Question: Windows Phone 7.5 Silverlight app
I want to let the user drag the image on the page within a restricted area.
This image is within a Grid that has other elements.
I will be using GestureListener and have even tried implementing. Below is the code. I have tried after reading few sample articles.
'''
<Image x:Name="imgFootball" Margin="55,108,55,1" Grid.Row="1" Source="/Ball.png" Height="250" Width="250">
<toolkit:GestureService.GestureListener>
<toolkit:GestureListener DragDelta="GestureListener_DragDelta"></toolkit:GestureListener>
</toolkit:GestureService.GestureListener>
<Image.RenderTransform>
<CompositeTransform x:Name="imgImageTranslate" />
</Image.RenderTransform>

private void GestureListener_DragDelta(object sender, DragDeltaGestureEventArgs e)
{
imgImageTranslate.TranslateY += e.VerticalChange;
imgImageTranslate.TranslateX += e.HorizontalChange;
}
'''
Now using the above code the dragging

I want to set the limit for the dragging area . i.e. I want to add drag to Circle and Triangle. They are allowed to be dragged over other shapes but cannot go over the TextBlocks or the arrows in the corner. All the elements are currently in the Grid.
I tried suggestion as mentioned by Chris and used StackPanel. It limits the behavior but then I am not able to position the elments as shown i.e. in a scattered places. Instead the SP forces me to stack them one over the other Vertically or horizontally. Also other shapes have their own animation like resizing, etc.
Any suggestions?
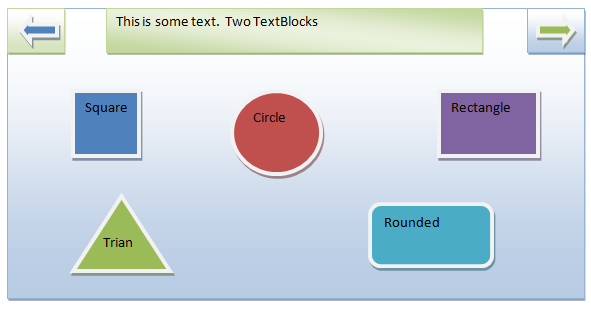
Answer: You might get an easier result by attaching a MouseDragElementBehavior to the object and setting its ConstrainToParentBounds property so it will respect the bounds of its Parent object like a Grid or Border or something. Refer here <URL>
**Example showing how just the two elements you named drag within the parent boundries bevause you only have the Behavior attached to those specific objects.;
'''
<phone:PhoneApplicationPage
xmlns="http://schemas.microsoft.com/winfx/2006/xaml/presentation"
xmlns:x="http://schemas.microsoft.com/winfx/2006/xaml"
xmlns:phone="clr-namespace:Microsoft.Phone.Controls;assembly=Microsoft.Phone"
xmlns:shell="clr-namespace:Microsoft.Phone.Shell;assembly=Microsoft.Phone"
xmlns:d="http://schemas.microsoft.com/expression/blend/2008"
xmlns:mc="http://schemas.openxmlformats.org/markup-compatibility/2006"
xmlns:i="clr-namespace:System.Windows.Interactivity;assembly=System.Windows.Interactivity" xmlns:el="clr-namespace:Microsoft.Expression.Interactivity.Layout;assembly=Microsoft.Expression.Interactions"
mc:Ignorable="d" d:DesignWidth="480" d:DesignHeight="800"
x:Class="WindowsPhonetester.PhonePage1"
FontFamily="{StaticResource PhoneFontFamilyNormal}"
FontSize="{StaticResource PhoneFontSizeNormal}"
Foreground="{StaticResource PhoneForegroundBrush}"
Orientation="Portrait"
shell:SystemTray.IsVisible="True">
<!--LayoutRoot is the root grid where all page content is placed-->
<Grid x:Name="LayoutRoot" Background="Transparent">
<Grid.RowDefinitions>
<RowDefinition Height="Auto"/>
<RowDefinition Height="*"/>
</Grid.RowDefinitions>
<!--TitlePanel contains the name of the application and page title-->
<StackPanel x:Name="TitlePanel" Grid.Row="0" Margin="12,17,0,28">
<TextBlock x:Name="ApplicationTitle" Text="MY APPLICATION" Style="{StaticResource PhoneTextNormalStyle}"/>
<TextBlock x:Name="PageTitle" Text="page name" Margin="9,-7,0,0" Style="{StaticResource PhoneTextTitle1Style}"/>
</StackPanel>
<!--ContentPanel - place additional content here-->
<Grid x:Name="ContentPanel" Grid.Row="1" Margin="12,0,12,0">
<Border BorderBrush="#FFF50606" BorderThickness="3" Margin="9,141,8,174">
<Rectangle Fill="#FFF35206" HorizontalAlignment="Left" Height="74" Margin="20,29,0,0" Stroke="Black" VerticalAlignment="Top" Width="76"/>
</Border>
<Path Data="M43,98 L21,111 L41,124 z" Fill="#FFF4F4F5" HorizontalAlignment="Left" Height="27" Margin="20.5,97.5,0,0" Stretch="Fill" Stroke="Black" UseLayoutRounding="False" VerticalAlignment="Top" Width="23"/>
<Path Data="M406,103 L406,125 L429,113 z" Fill="#FFF4F4F5" HorizontalAlignment="Right" Height="23" Margin="0,102.5,26.5,0" Stretch="Fill" Stroke="Black" UseLayoutRounding="False" VerticalAlignment="Top" Width="24"/>
<TextBlock Height="28" Margin="108,98,112,0" TextWrapping="Wrap" Text="TextBlock" VerticalAlignment="Top"/>
<Ellipse Fill="#FF0635F3" Height="79" Margin="164,181,204,0" Stroke="Black" VerticalAlignment="Top">
<i:Interaction.Behaviors>
<el:MouseDragElementBehavior ConstrainToParentBounds="True"/>
</i:Interaction.Behaviors>
</Ellipse>
<Rectangle Fill="#FFF3DF06" HorizontalAlignment="Right" Height="64" Margin="0,181,26,0" Stroke="Black" VerticalAlignment="Top" Width="123"/>
<Path Data="M78,318 L41,383 L111,380 z" Fill="#FFF306DF" HorizontalAlignment="Left" Height="66" Margin="40.5,0,0,223.5" Stretch="Fill" Stroke="Black" UseLayoutRounding="False" VerticalAlignment="Bottom" Width="71">
<i:Interaction.Behaviors>
<el:MouseDragElementBehavior ConstrainToParentBounds="True"/>
</i:Interaction.Behaviors>
</Path>
<Path Data="M275,309 L322,305 L357,327 L362,360 L342,391 L295,398 L259,376 L252,338 z" Fill="#FF06F30A" HorizontalAlignment="Right" Height="94" Margin="0,0,93.5,208.5" Stretch="Fill" Stroke="Black" UseLayoutRounding="False" VerticalAlignment="Bottom" Width="111"/>
</Grid>
</Grid>
</phone:PhoneApplicationPage>
'''